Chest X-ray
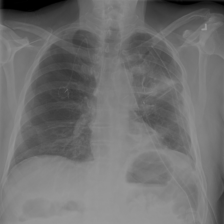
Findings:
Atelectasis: positive
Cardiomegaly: negative
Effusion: negative
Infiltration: negative
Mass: negative
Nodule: negative
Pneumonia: negative
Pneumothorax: negative
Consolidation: negative
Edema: negative
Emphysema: negative
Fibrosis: negative
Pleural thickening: negative
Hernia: negative